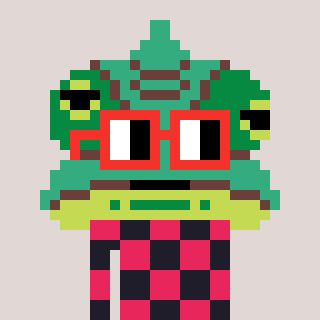
a pixel art character with square red glasses, a chameleon-shaped head and a grayscale-colored body on a warm background